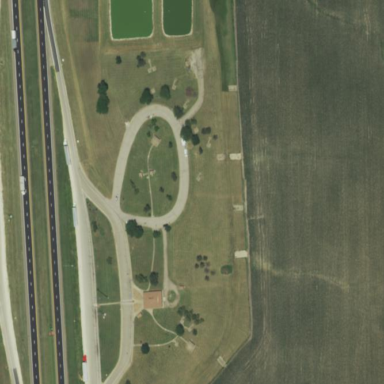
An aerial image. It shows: Rest area on the road.